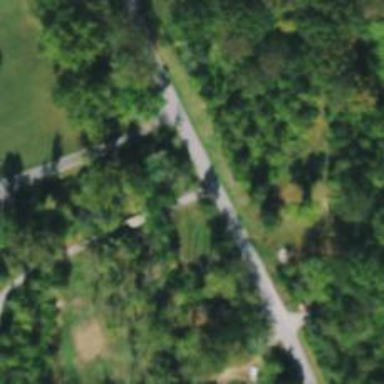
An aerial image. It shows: Driveway bridge over service road.